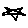
Label: star